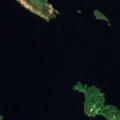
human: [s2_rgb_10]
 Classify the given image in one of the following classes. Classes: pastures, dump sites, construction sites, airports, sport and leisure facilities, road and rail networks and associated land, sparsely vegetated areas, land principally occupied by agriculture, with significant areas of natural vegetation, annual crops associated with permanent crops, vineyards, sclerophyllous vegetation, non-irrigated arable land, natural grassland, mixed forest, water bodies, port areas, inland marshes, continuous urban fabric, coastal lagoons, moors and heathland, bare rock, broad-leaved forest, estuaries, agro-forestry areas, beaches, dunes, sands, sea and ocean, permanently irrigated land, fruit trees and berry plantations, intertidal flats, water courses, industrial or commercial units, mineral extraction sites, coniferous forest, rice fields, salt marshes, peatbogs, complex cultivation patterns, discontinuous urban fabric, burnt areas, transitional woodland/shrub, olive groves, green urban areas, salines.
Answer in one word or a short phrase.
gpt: land principally occupied by agriculture, with significant areas of natural vegetation, broad-leaved forest, water bodies